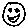
Label: smiley face